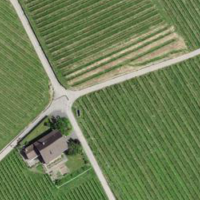
EUNIS habitat code: 40
Species observed at this site:
Medicago sativa
Filipendula ulmaria